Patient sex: M
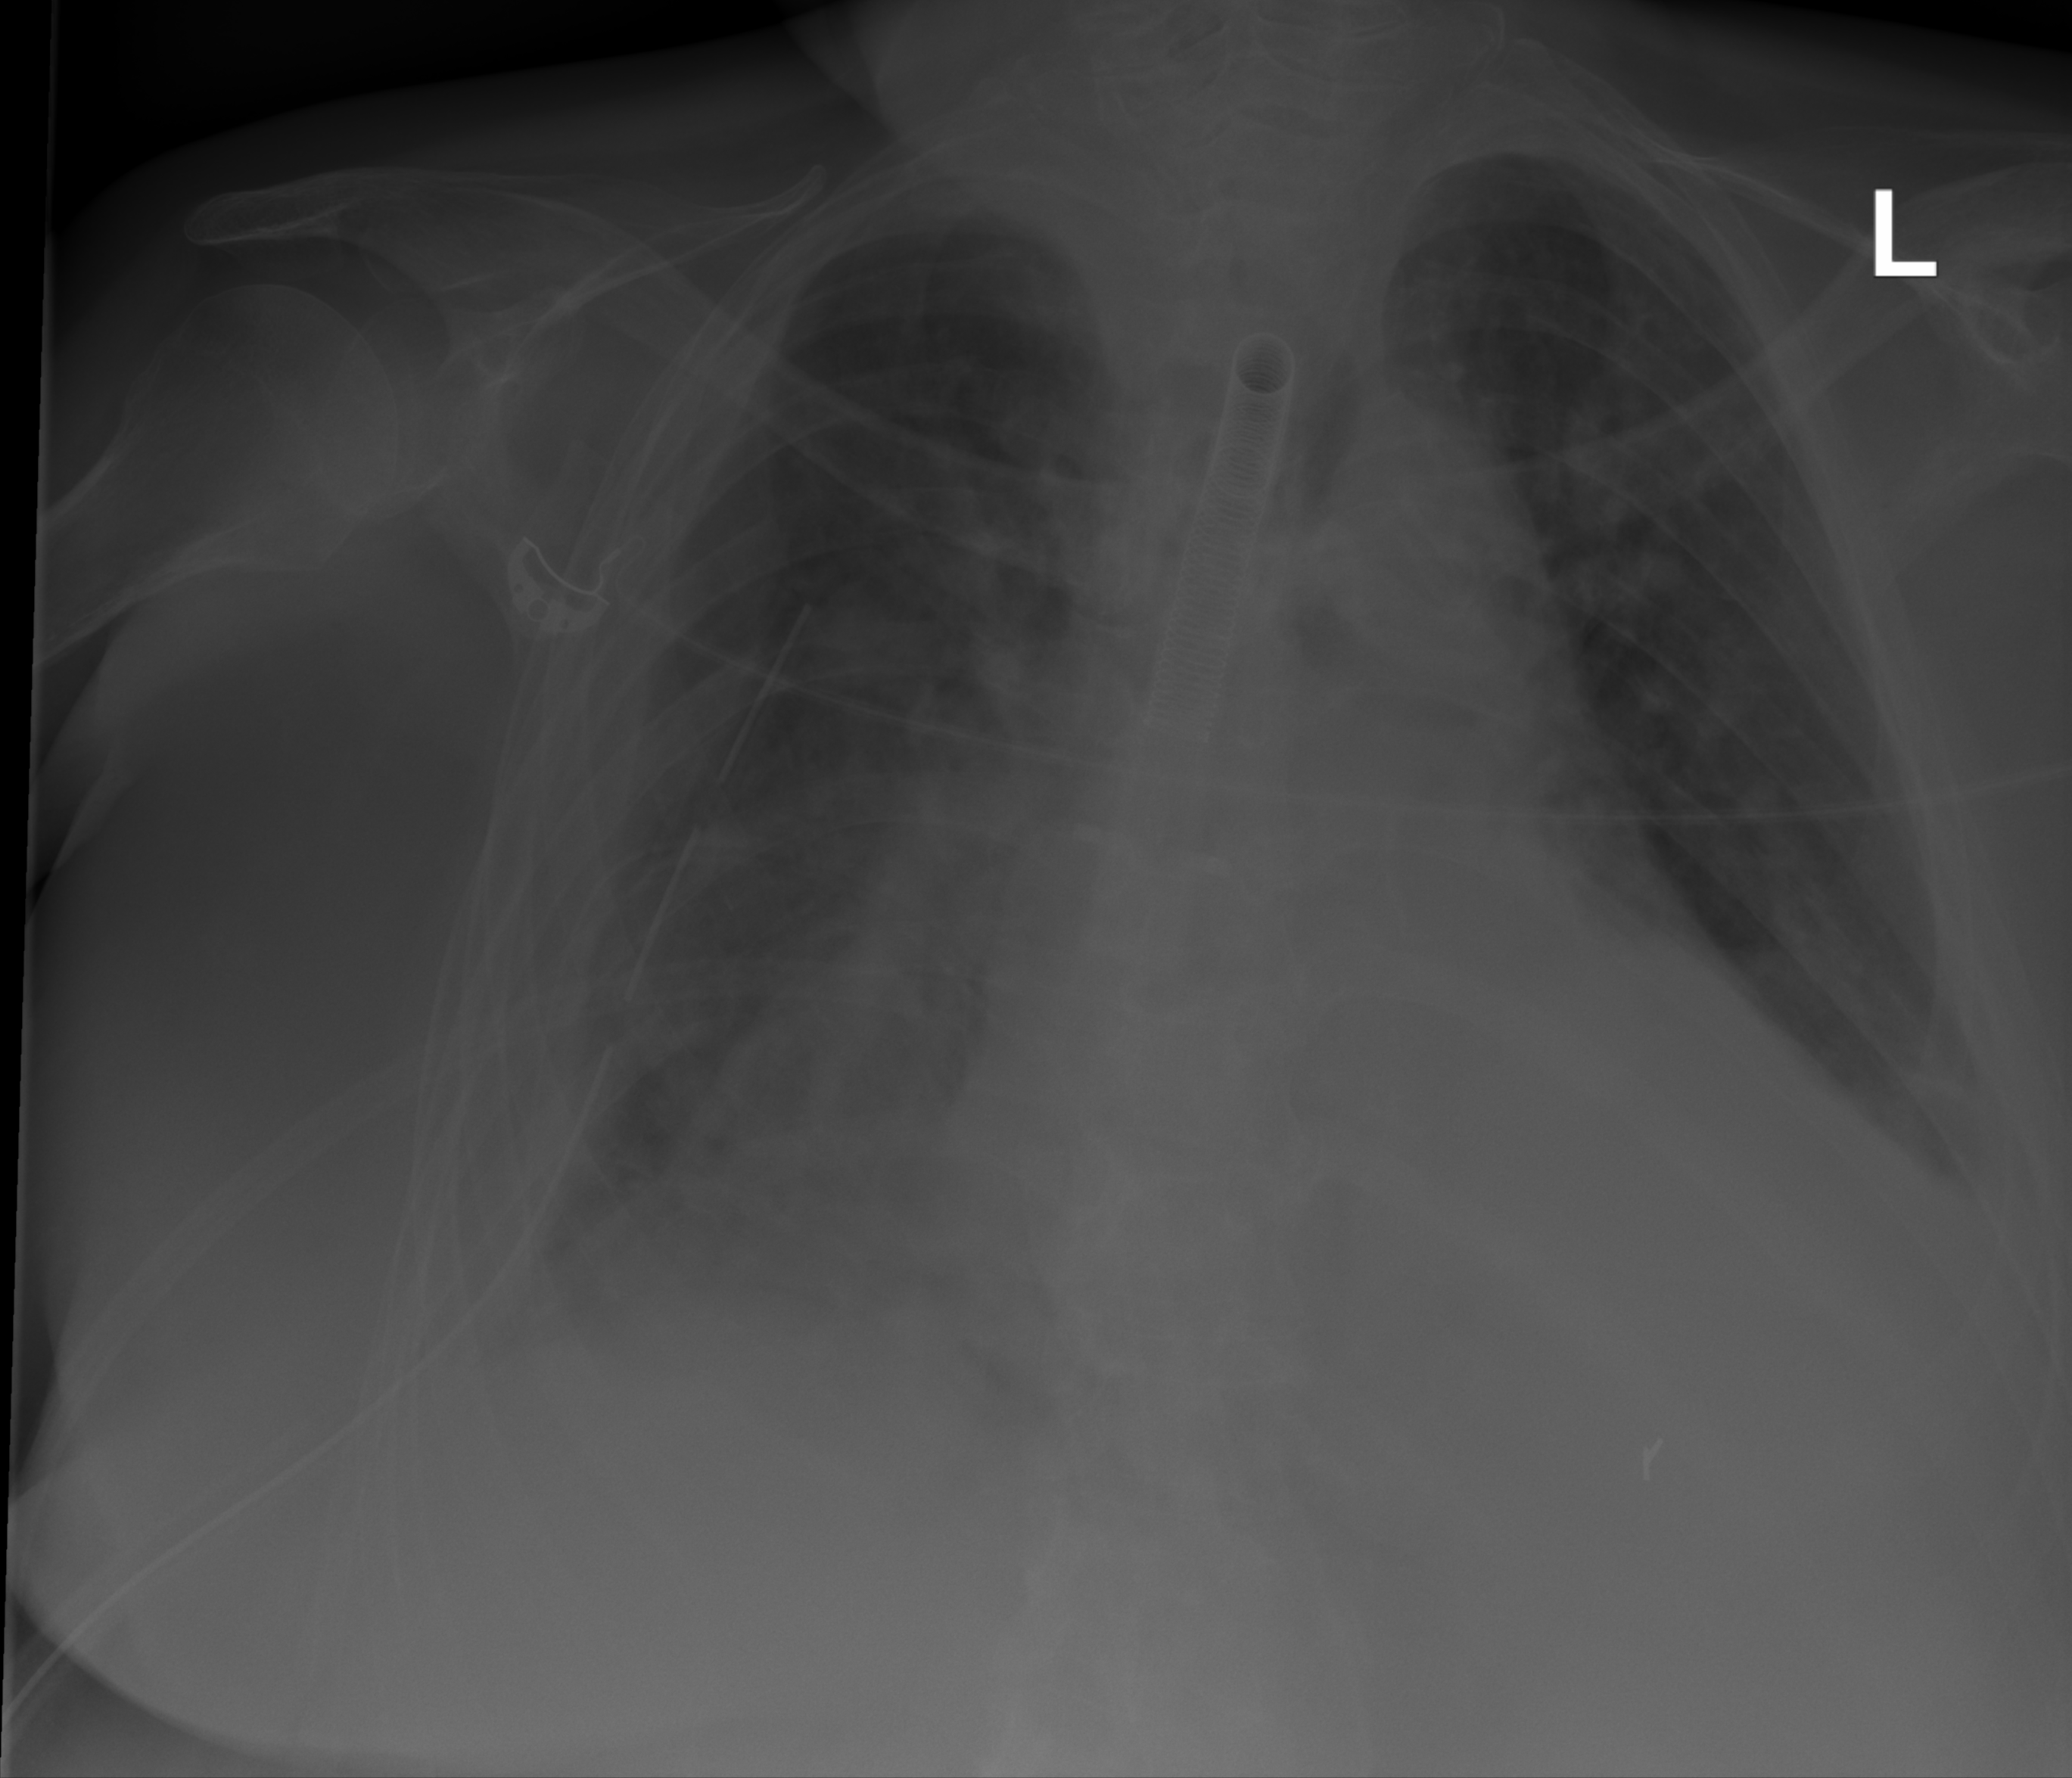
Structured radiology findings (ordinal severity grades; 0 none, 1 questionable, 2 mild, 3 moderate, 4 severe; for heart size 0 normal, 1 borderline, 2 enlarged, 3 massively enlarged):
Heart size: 2
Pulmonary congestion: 3
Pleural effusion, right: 2
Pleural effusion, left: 2
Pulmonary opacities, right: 2
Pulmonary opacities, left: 2
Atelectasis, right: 3
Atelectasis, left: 2